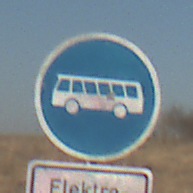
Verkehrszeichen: Busssonderstreifen
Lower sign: BesondereFahrzeugeUndTransportgueter11
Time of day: MorningAfternoon
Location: Outdoor (Nature)
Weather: PartlyCloudy
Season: NotSpecified
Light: Natural